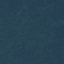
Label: Forest